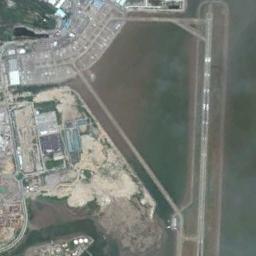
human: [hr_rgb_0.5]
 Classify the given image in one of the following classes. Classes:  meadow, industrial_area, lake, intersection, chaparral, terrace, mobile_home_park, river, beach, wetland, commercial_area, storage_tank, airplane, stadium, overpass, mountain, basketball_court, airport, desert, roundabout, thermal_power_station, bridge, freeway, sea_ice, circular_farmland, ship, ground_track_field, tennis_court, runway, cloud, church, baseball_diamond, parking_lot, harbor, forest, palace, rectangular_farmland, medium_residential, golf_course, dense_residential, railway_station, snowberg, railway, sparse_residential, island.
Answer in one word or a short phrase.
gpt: airport